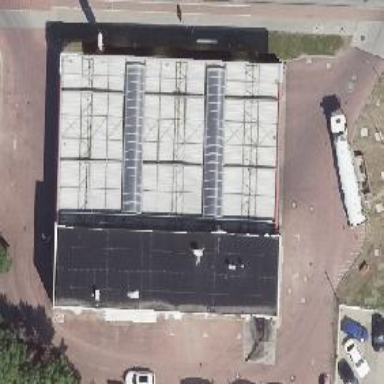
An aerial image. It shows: Fuel station.